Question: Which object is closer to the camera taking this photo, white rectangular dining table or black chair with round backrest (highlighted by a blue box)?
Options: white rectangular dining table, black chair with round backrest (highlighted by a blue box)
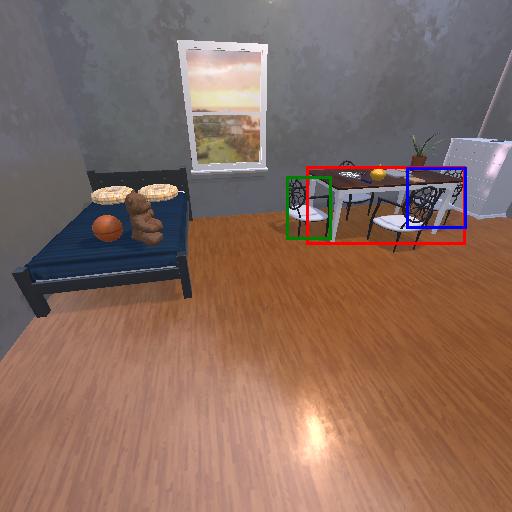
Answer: white rectangular dining table